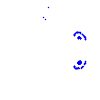
Particle: electron